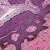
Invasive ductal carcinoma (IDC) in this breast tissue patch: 0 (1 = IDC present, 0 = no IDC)